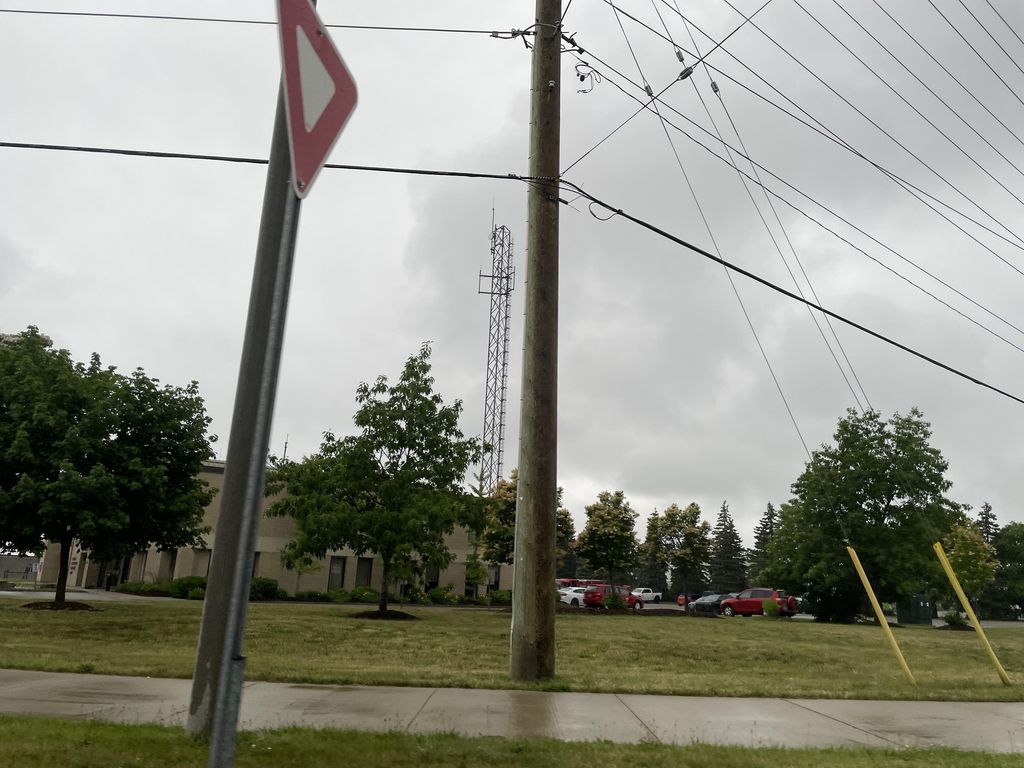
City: kitchener-waterloo